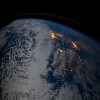
Label: cloud